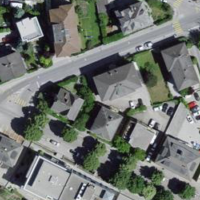
EUNIS habitat code: 54
Species observed at this site:
Lamium amplexicaule